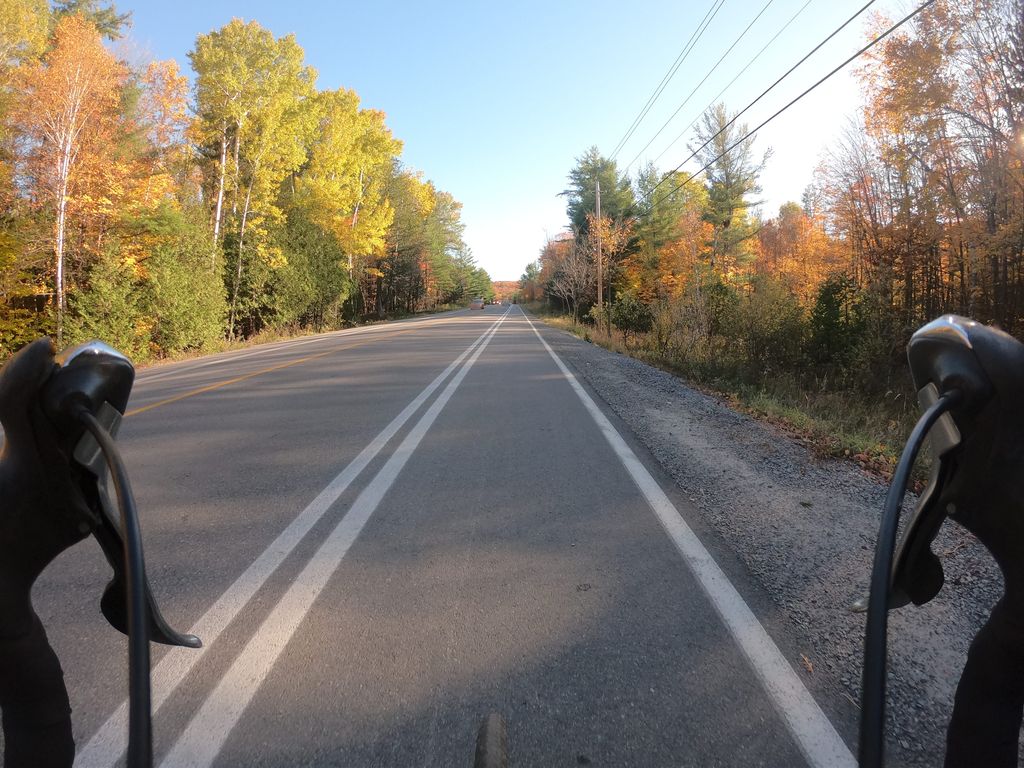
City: ottawa-gatineau